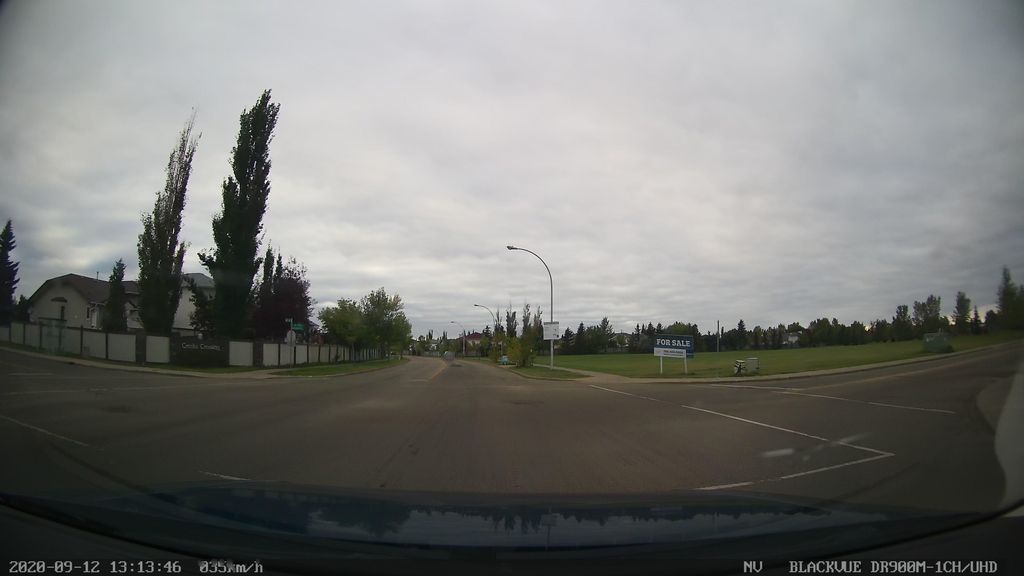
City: edmonton